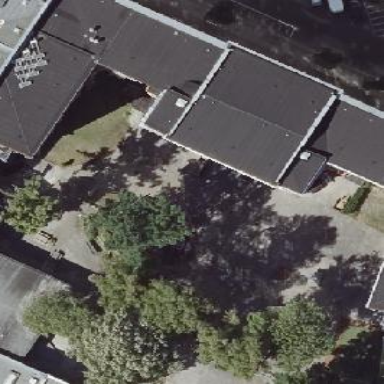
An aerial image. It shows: School building.